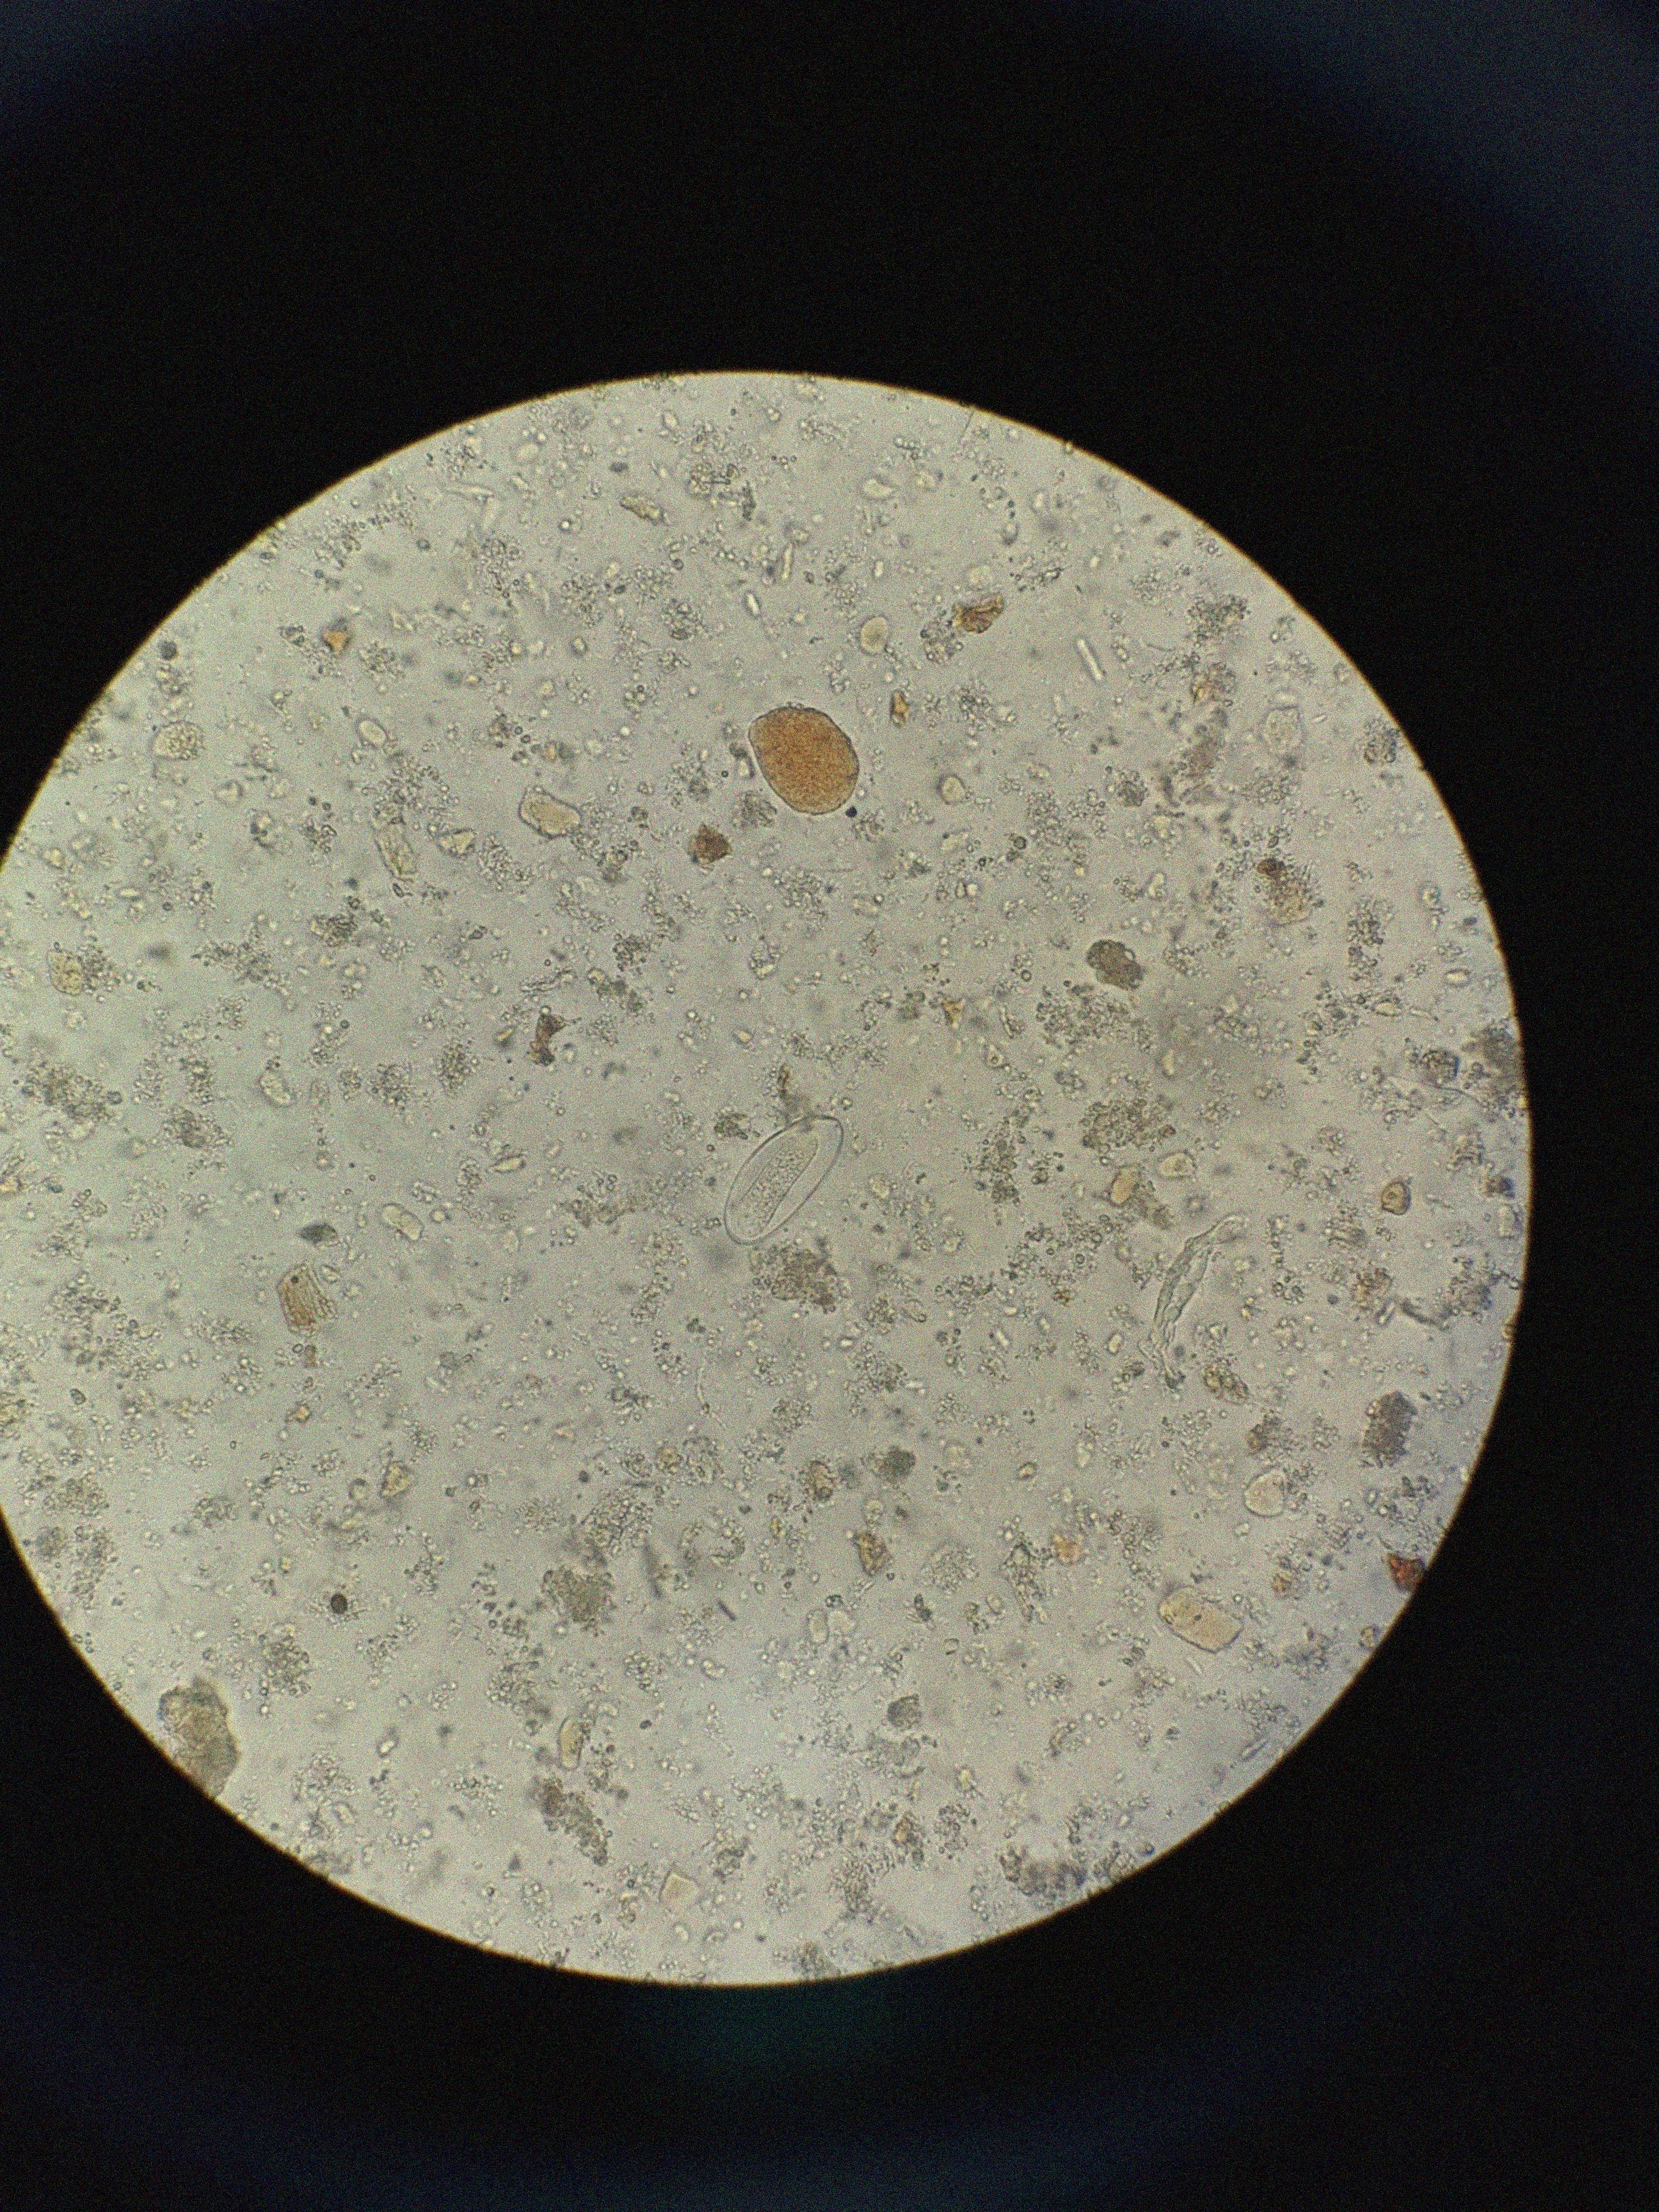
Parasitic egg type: Enterobius vermicularis